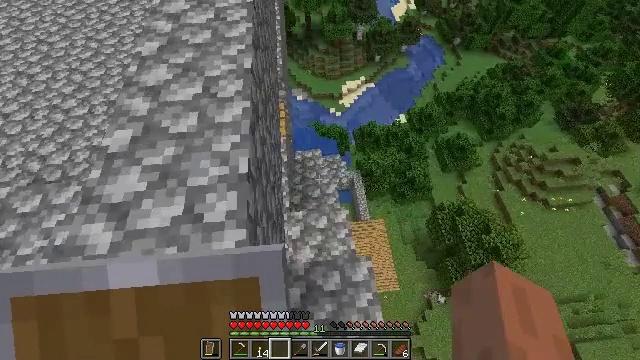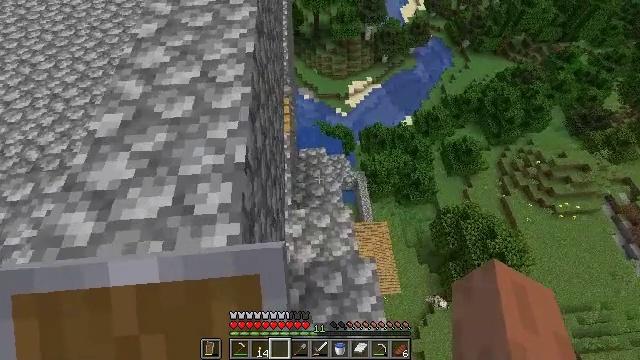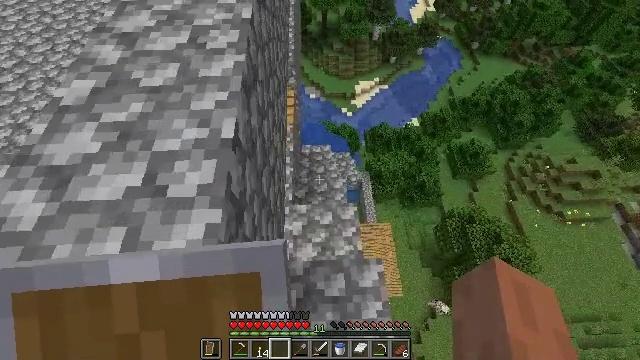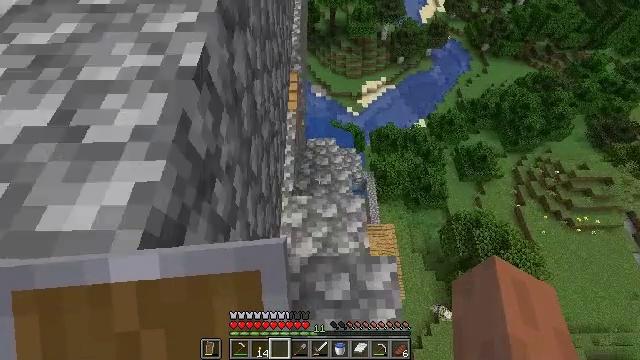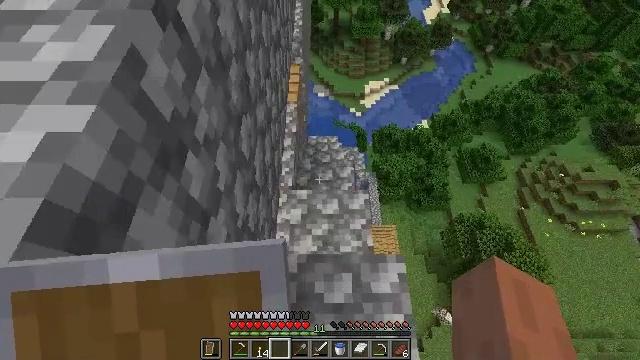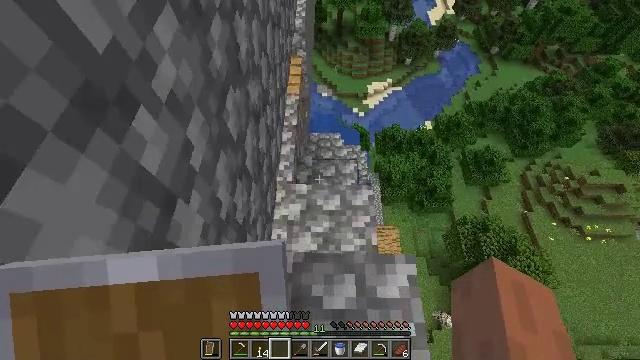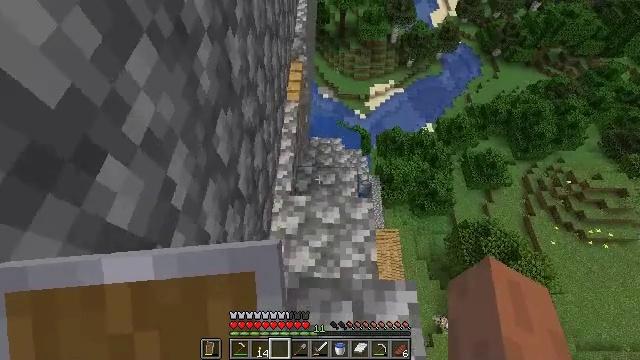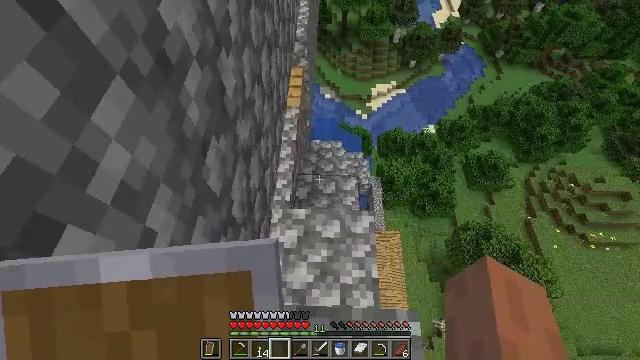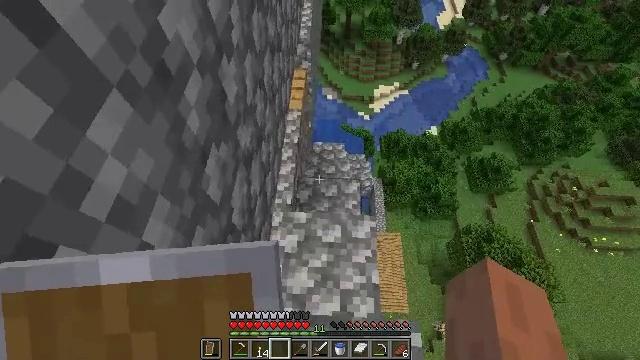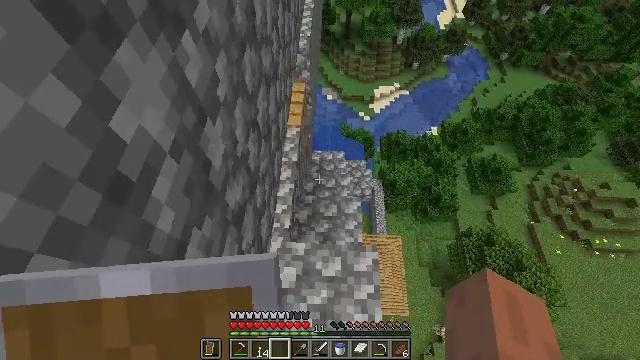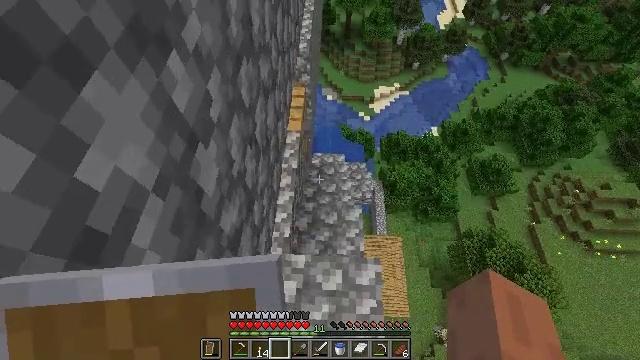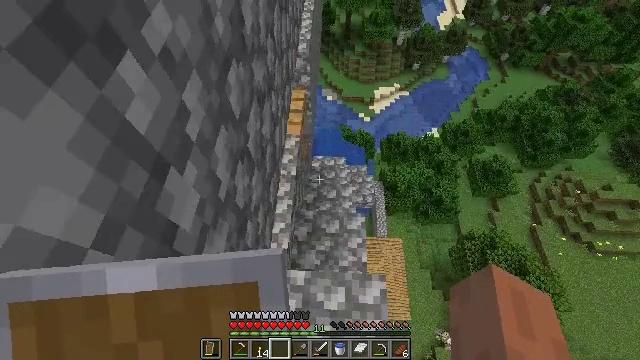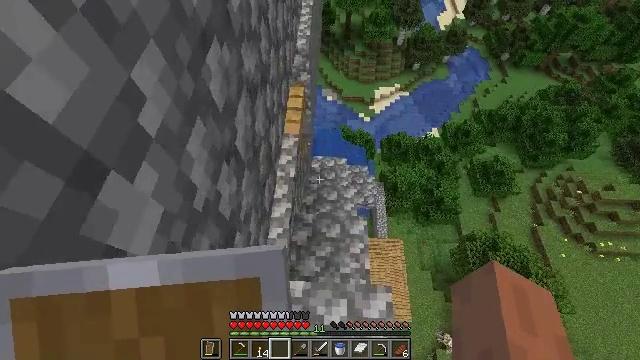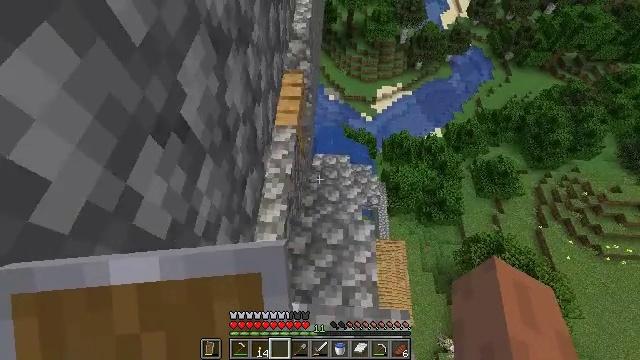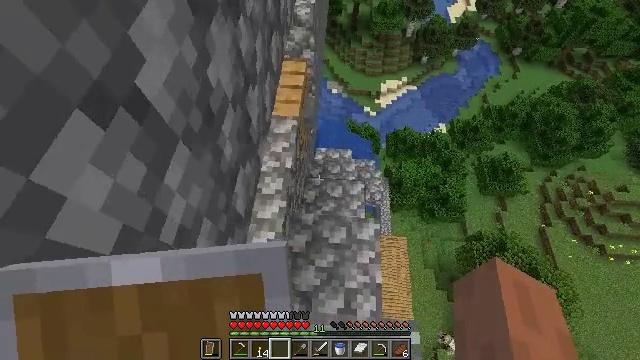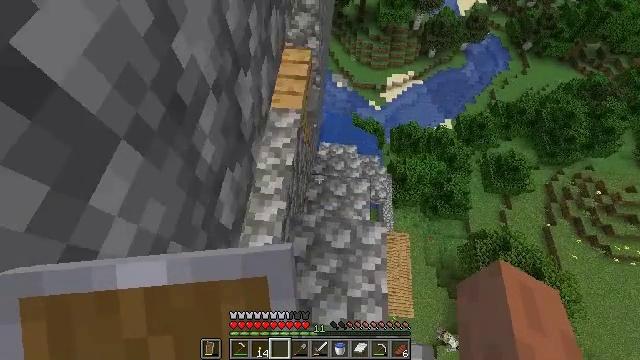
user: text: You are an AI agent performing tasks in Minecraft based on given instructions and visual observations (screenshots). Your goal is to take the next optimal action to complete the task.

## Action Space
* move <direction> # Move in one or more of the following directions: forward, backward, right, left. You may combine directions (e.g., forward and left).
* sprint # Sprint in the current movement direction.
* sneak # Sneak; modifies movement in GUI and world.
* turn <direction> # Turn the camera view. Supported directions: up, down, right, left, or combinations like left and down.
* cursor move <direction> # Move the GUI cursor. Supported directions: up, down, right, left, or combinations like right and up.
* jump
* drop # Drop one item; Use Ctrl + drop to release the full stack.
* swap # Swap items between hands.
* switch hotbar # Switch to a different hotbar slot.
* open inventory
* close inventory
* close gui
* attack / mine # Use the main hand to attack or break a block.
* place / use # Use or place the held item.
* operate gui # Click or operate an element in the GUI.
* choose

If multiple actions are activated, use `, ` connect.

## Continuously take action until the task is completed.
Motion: motion action
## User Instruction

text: Craft three cobblestone slab from six cobblestone.
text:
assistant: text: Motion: turn left
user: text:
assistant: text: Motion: turn left
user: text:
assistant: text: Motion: turn left
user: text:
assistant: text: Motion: no_op
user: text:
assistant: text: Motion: no_op
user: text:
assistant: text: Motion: move forward
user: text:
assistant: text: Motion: move forward
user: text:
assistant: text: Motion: move forward
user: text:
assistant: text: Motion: move forward
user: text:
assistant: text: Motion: move forward
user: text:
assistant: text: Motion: move forward
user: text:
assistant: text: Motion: move forward
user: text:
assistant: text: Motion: move forward
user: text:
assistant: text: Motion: move forward, turn left and down
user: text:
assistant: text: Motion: move forward, turn left and down
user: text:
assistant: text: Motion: move forward, turn left and up
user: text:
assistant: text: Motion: move forward, turn up
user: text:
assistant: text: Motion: move forward
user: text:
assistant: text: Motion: move forward
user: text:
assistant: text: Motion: turn right
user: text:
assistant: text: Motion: turn right
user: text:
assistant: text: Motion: turn right
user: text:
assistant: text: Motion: turn right and up
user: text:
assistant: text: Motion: no_op
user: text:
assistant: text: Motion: no_op
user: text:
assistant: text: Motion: no_op
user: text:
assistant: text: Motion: turn up
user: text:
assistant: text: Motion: turn left and up
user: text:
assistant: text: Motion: turn left and up
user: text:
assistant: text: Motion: no_op